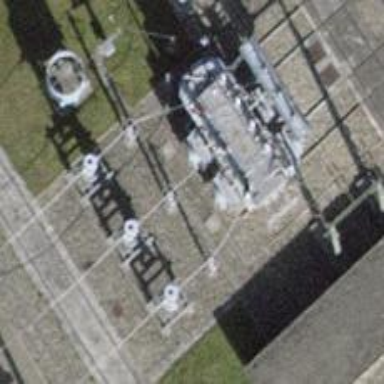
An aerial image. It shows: Insulator used in power equipment.